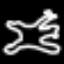
Label: frog